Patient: sex F, age 53
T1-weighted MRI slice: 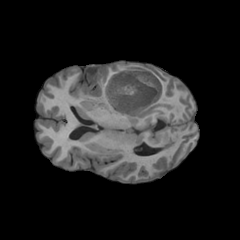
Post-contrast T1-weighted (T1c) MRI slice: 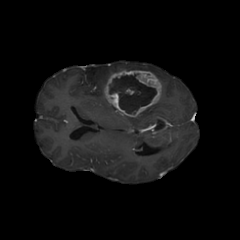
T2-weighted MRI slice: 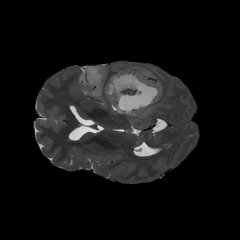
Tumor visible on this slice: yes
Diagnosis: Glioblastoma, IDH-wildtype
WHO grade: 4